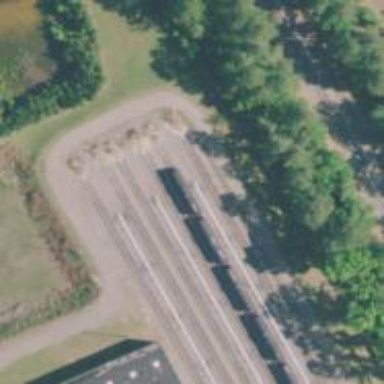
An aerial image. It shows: Loading rack for railways.